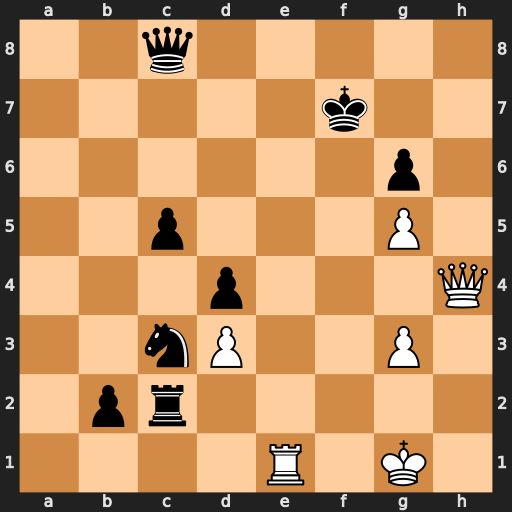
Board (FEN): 2q5/5k2/6p1/2p3P1/3p3Q/2nP2P1/1pr5/4R1K1
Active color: w
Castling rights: -
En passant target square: -
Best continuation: Qh7+ Kf8 Qh8+